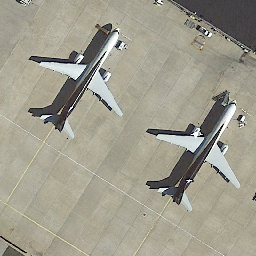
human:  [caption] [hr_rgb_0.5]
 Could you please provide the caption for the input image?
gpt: Two black planes were parked side by side on the gray ground.

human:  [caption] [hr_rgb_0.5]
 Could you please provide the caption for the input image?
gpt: Two black-fuselage planes were parked on the gray ground.

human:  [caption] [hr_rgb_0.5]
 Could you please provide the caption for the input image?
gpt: Two black box planes were parked on the gray ground.

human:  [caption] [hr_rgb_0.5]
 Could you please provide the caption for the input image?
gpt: Two black planes stopped side by side in the dust.

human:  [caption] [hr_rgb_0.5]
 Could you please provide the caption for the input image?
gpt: Two black planes were parked side by side on the dust.